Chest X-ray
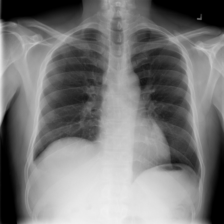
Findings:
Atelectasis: negative
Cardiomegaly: negative
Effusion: negative
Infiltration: positive
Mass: negative
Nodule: negative
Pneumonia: negative
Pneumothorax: negative
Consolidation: negative
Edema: negative
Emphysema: negative
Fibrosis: negative
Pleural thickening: negative
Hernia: negative